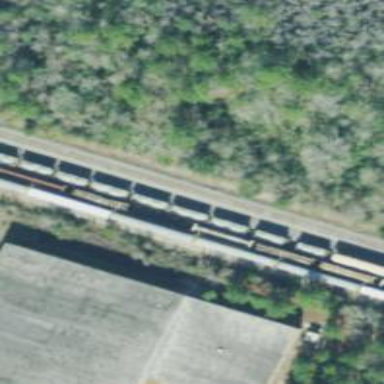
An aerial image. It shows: Railway yard.